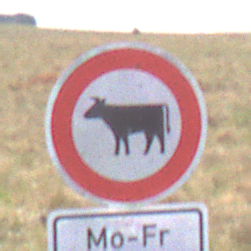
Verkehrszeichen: VerbotViehtrieb
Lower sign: ZeitangabenMitBeschraenkungAufWochentage2
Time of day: Midday
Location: Outdoor (Nature)
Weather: PartlyCloudy
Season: NotSpecified
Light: Natural